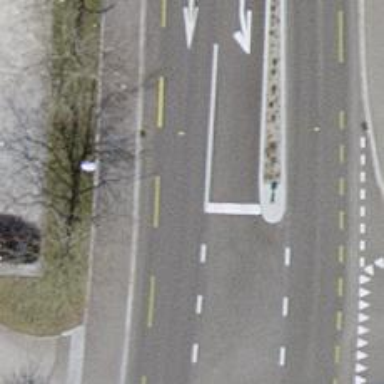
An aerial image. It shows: Secondary road with asphalt surface. The right sidewalk also has asphalt surface.